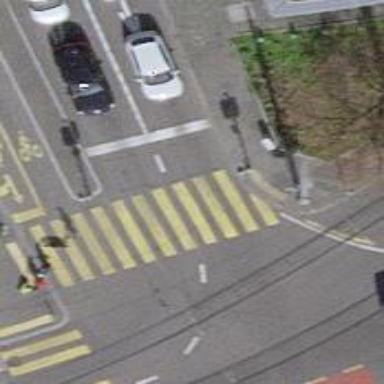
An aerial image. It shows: Crossing with traffic signals.